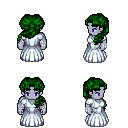
a pixel art fantasy rpg character, male body template, dark elf, purple skin, underdress, magenta pants, green princess hairstyle, white cloth bandages, brown shoes, four views (front, back, left, right), 2x2 character sprite sheet, small pixel art, hard edges, no anti-aliasing